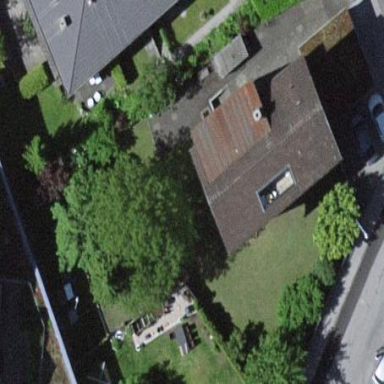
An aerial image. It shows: Gabled roof adorns the apartments building.